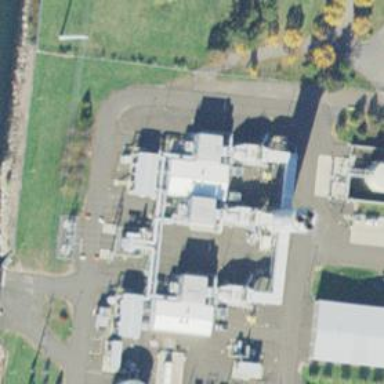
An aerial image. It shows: Gas turbine power generator.